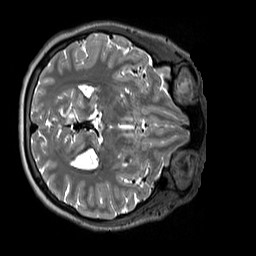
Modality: T2w
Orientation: axial
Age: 12
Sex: female
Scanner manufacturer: siemens
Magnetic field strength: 3 T
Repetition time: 3.2 s
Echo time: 0.408 s